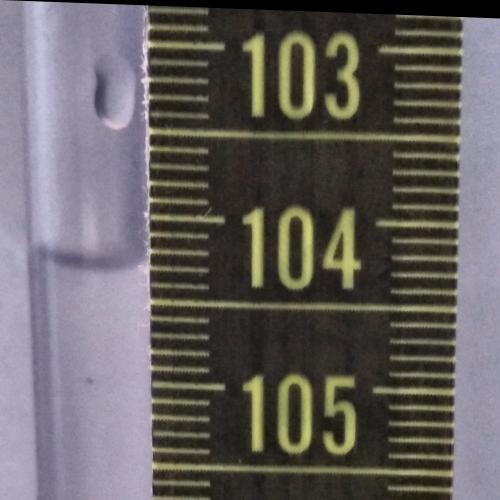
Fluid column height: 104.3 cm